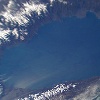
Label: water